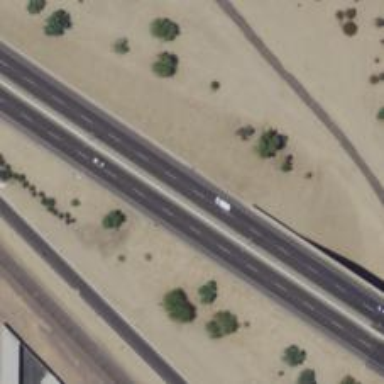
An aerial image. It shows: Asphalt primary highway with embankment. It is expressway.